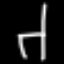
Label: chair